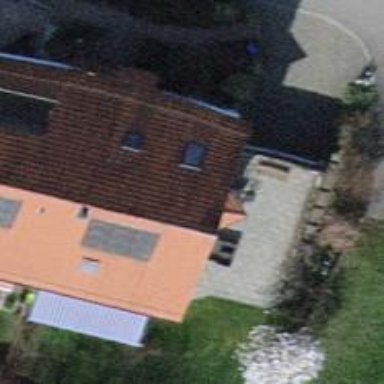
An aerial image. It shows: Semidetached house.